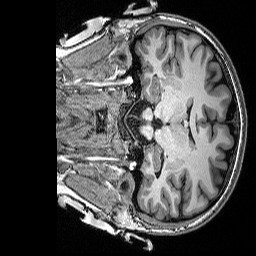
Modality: T1w
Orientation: coronal